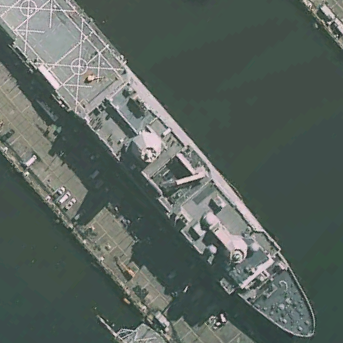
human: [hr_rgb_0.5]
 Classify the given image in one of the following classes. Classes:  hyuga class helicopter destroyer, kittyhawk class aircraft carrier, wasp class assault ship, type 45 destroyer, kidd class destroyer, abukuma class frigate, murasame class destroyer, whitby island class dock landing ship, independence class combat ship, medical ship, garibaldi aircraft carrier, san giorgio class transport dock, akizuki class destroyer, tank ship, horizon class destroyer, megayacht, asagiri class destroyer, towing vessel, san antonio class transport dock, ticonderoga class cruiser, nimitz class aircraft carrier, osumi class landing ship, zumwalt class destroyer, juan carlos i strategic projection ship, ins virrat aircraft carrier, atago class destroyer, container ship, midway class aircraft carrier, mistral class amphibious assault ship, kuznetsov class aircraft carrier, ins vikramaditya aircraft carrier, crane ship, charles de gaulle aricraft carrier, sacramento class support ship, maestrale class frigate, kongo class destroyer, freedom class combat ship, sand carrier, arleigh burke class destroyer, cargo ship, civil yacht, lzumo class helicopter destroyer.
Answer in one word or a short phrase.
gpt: San Antonio class transport dock